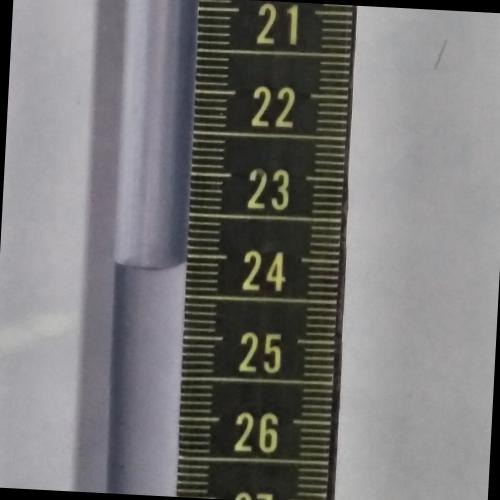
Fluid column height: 24.1 cm